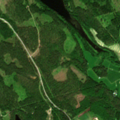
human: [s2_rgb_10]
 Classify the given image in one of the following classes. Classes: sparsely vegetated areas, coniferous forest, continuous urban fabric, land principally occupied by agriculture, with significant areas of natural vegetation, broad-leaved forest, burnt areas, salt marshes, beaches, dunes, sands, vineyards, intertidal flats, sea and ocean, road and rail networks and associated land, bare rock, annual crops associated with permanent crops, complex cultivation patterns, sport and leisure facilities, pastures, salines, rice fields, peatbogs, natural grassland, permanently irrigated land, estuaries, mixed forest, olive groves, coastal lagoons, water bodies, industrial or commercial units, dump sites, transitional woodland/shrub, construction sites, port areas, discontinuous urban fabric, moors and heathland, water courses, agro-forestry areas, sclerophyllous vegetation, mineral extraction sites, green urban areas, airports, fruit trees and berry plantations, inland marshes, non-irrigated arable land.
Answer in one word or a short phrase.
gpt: coniferous forest, mixed forest, water bodies